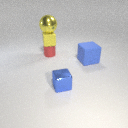
large blue rubber cube to the right of small red metal cylinder